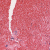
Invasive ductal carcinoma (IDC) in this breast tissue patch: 0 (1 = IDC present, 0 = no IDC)